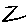
Label: zigzag